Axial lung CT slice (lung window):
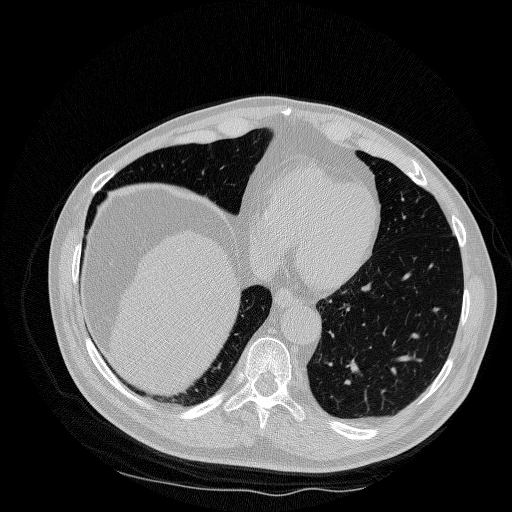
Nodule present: no